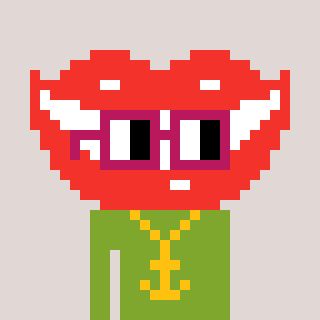
a pixel art character with square dark red glasses, a smile-shaped head and a slimegreen-colored body on a warm background